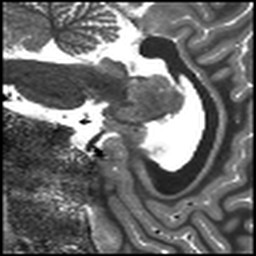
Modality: T1map
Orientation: sagittal
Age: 22
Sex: female